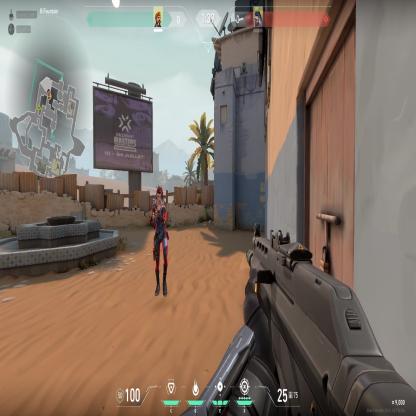
Label: enemy